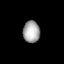
Tissue: prostate
Cell type: T cells
Senescence score: 0.6958
Nuclear area (px): 362
Mean DAPI intensity: 165.42